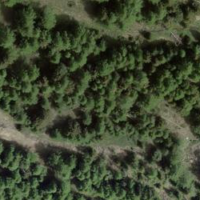
EUNIS habitat code: 43
Species observed at this site:
Ajuga pyramidalis